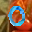
Label: 0